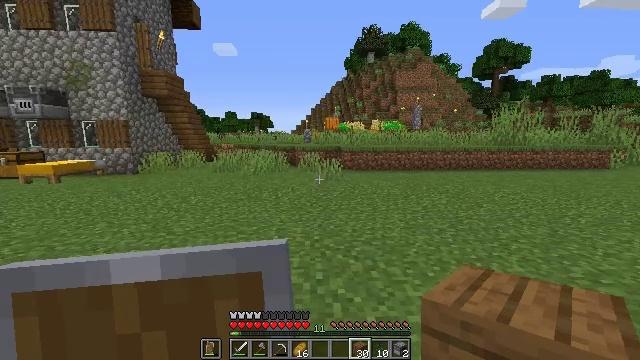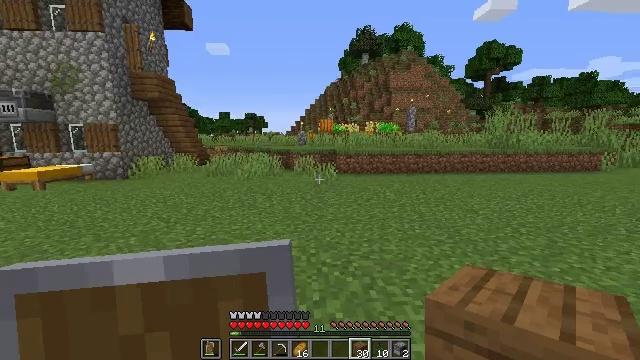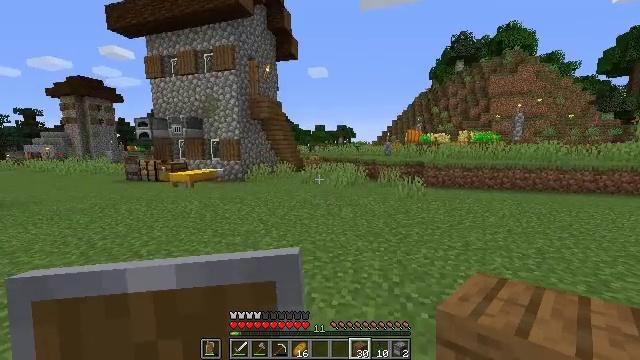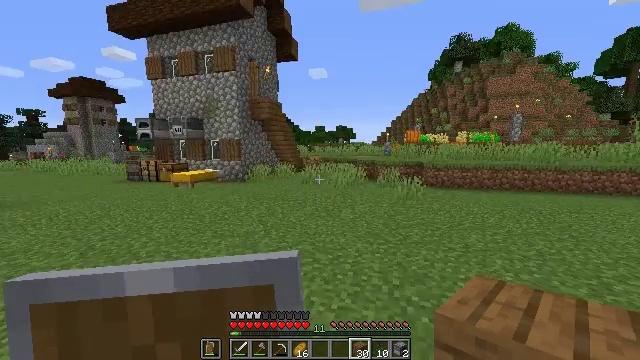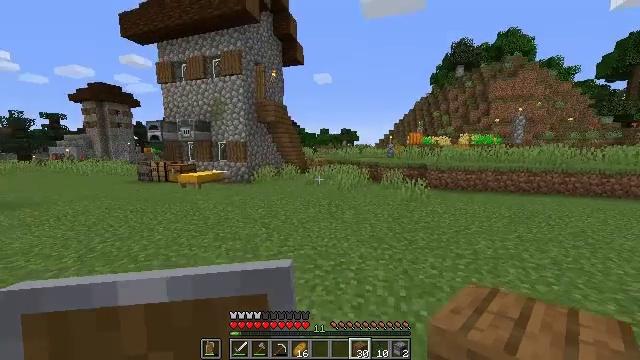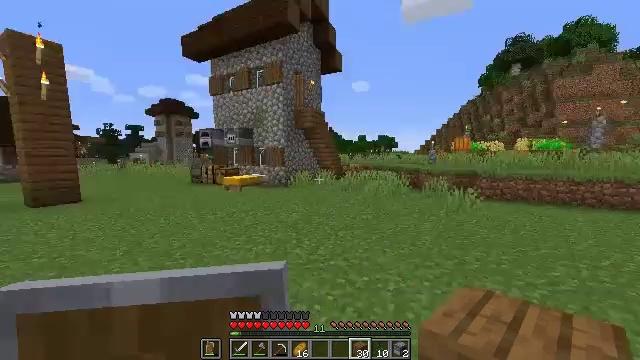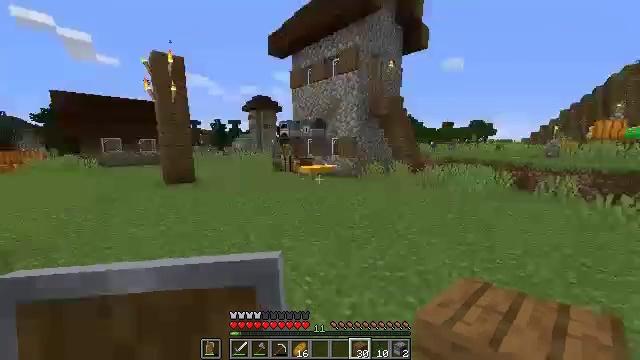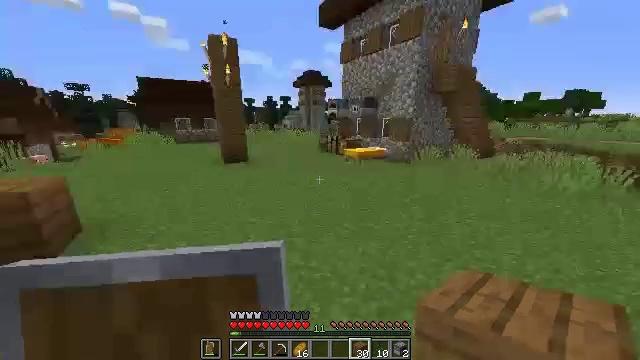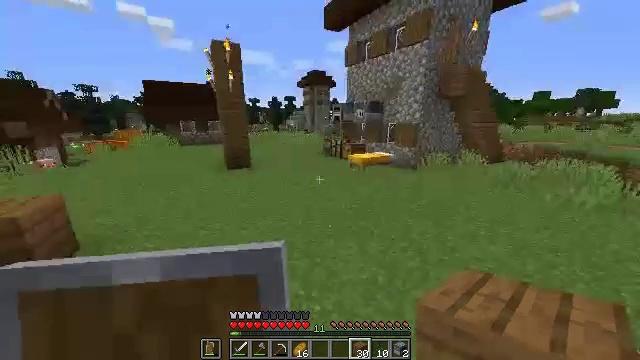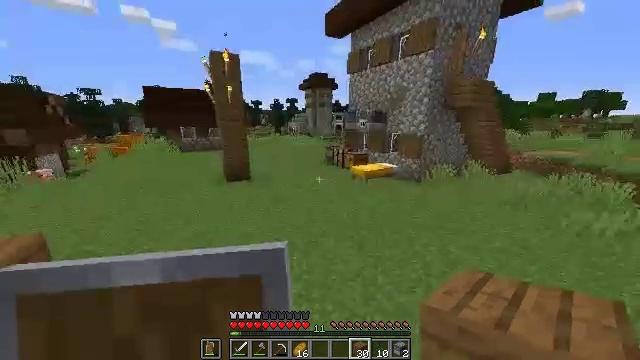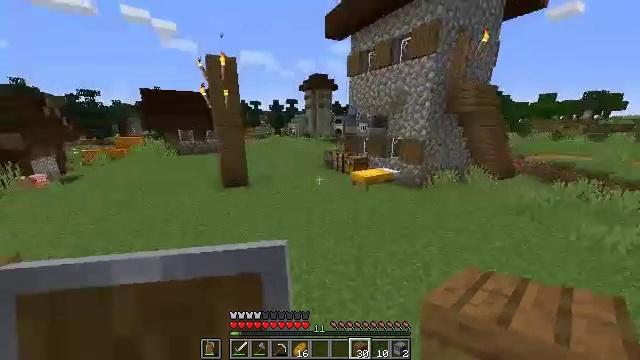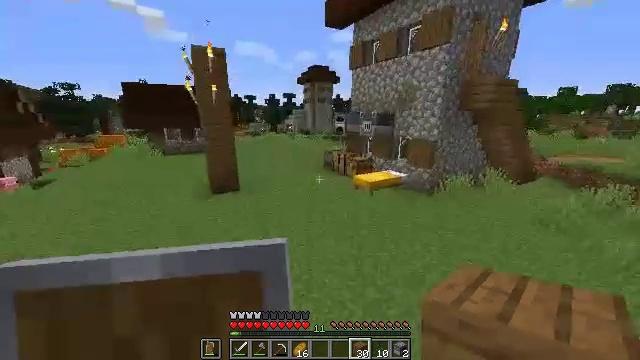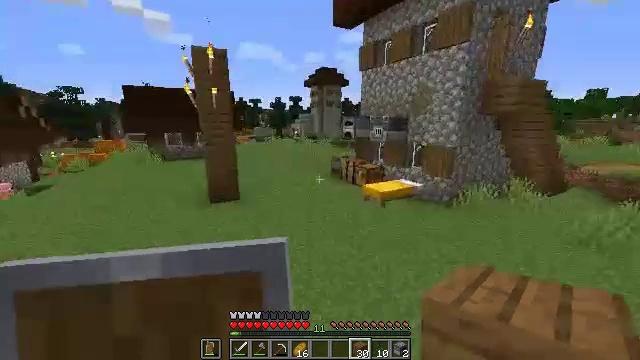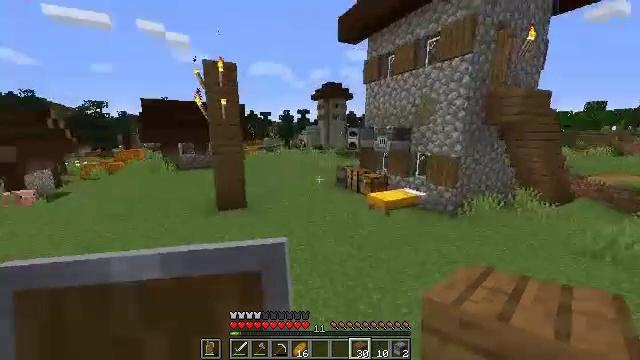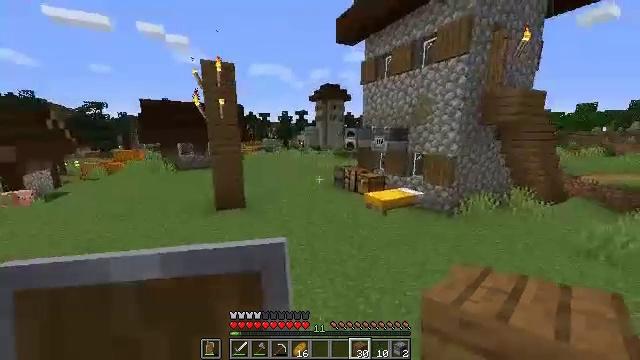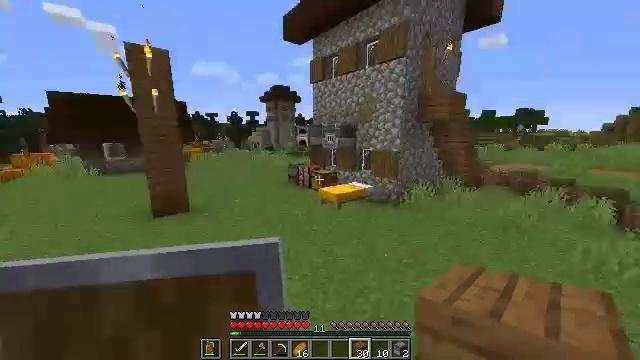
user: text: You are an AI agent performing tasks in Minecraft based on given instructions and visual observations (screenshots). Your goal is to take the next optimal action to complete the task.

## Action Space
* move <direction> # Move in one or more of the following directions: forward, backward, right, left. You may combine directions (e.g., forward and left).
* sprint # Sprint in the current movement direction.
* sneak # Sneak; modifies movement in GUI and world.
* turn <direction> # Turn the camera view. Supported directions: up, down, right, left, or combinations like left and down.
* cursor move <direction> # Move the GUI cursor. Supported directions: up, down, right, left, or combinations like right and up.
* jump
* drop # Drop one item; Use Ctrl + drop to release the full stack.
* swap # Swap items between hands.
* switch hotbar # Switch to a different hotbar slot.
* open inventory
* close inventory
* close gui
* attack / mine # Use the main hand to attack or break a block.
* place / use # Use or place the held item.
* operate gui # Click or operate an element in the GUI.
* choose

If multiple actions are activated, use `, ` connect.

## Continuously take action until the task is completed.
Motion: motion action
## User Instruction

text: Create spruce planks using spruce logs.
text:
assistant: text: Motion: move forward, sprint, turn right
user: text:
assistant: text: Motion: move forward, sprint, turn left and up
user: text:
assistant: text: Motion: move forward, sprint
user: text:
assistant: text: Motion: move forward, sprint, turn left
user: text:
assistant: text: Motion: move forward, turn left and up
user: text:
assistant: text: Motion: move forward, turn left and down
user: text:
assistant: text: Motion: move forward, turn left and down, jump
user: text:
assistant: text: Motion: move forward, turn left, jump
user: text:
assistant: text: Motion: move forward, jump
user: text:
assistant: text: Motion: move forward, jump
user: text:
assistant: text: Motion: move forward, jump
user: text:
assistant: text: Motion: move forward, turn left and up, jump
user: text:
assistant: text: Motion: move forward, turn left and up, jump
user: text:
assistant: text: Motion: move forward, jump
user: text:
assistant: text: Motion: move forward, turn right, jump
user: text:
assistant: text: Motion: move forward, jump
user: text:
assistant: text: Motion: move forward
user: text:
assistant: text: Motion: move forward
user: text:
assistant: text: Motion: move forward
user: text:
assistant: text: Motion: move forward
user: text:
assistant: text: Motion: move forward, jump
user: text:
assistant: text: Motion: move forward, jump
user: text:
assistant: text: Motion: move forward, jump
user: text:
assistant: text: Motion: move forward, jump
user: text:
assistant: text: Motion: move forward, jump
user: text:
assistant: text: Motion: move forward
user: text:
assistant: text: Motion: move forward
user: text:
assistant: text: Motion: move forward
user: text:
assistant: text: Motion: move forward
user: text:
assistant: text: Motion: move forward